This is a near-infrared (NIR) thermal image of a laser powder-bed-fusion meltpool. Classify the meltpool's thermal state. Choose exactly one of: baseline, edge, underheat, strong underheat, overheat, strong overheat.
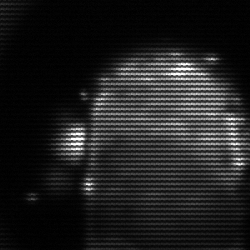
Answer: baseline